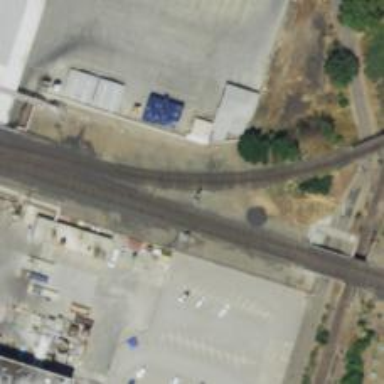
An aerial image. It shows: Railway signal.